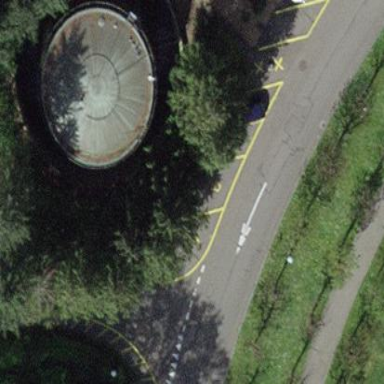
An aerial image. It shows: Storage tank with man-made structure.